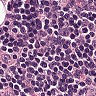
Metastatic tissue present: no